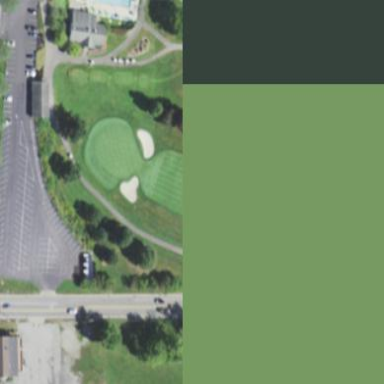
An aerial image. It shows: Grassy area designated as golf fairway.